Question: How to extend the sharing feature with checkbox for default app?
here is my code:
'''
final Intent emailIntent = new Intent(android.content.Intent.ACTION_SEND);
emailIntent.setType("plain/text");
emailIntent.putExtra(android.content.Intent.EXTRA_EMAIL, developers);
emailIntent.putExtra(android.content.Intent.EXTRA_SUBJECT, subject);
emailIntent.putExtra(android.content.Intent.EXTRA_TEXT, message);
'''
and the screencast herefor (without checkbox):

I want to make posible to set one app as default app.
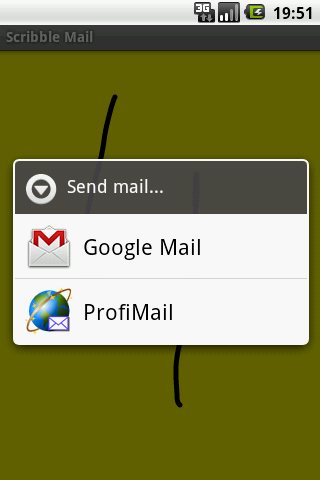
Answer: workaround:
'''
final Intent emailIntent = new Intent(android.content.Intent.ACTION_SEND);
emailIntent.setData(Uri.parse("mailto:" + developers[0]));
emailIntent.setType("plain/text");
emailIntent.putExtra(android.content.Intent.EXTRA_EMAIL, developers);
emailIntent.putExtra(android.content.Intent.EXTRA_SUBJECT, subject);
emailIntent.putExtra(android.content.Intent.EXTRA_TEXT, message);
activity.startActivity(emailIntent);
'''
the line:
'''
emailIntent.setData(Uri.parse("mailto:" + developers[0]));
'''